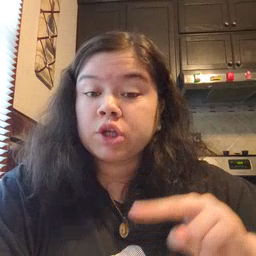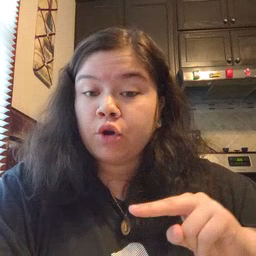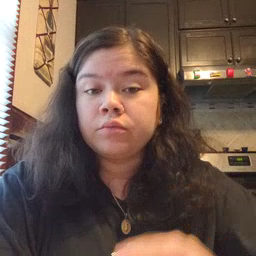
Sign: chair